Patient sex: F
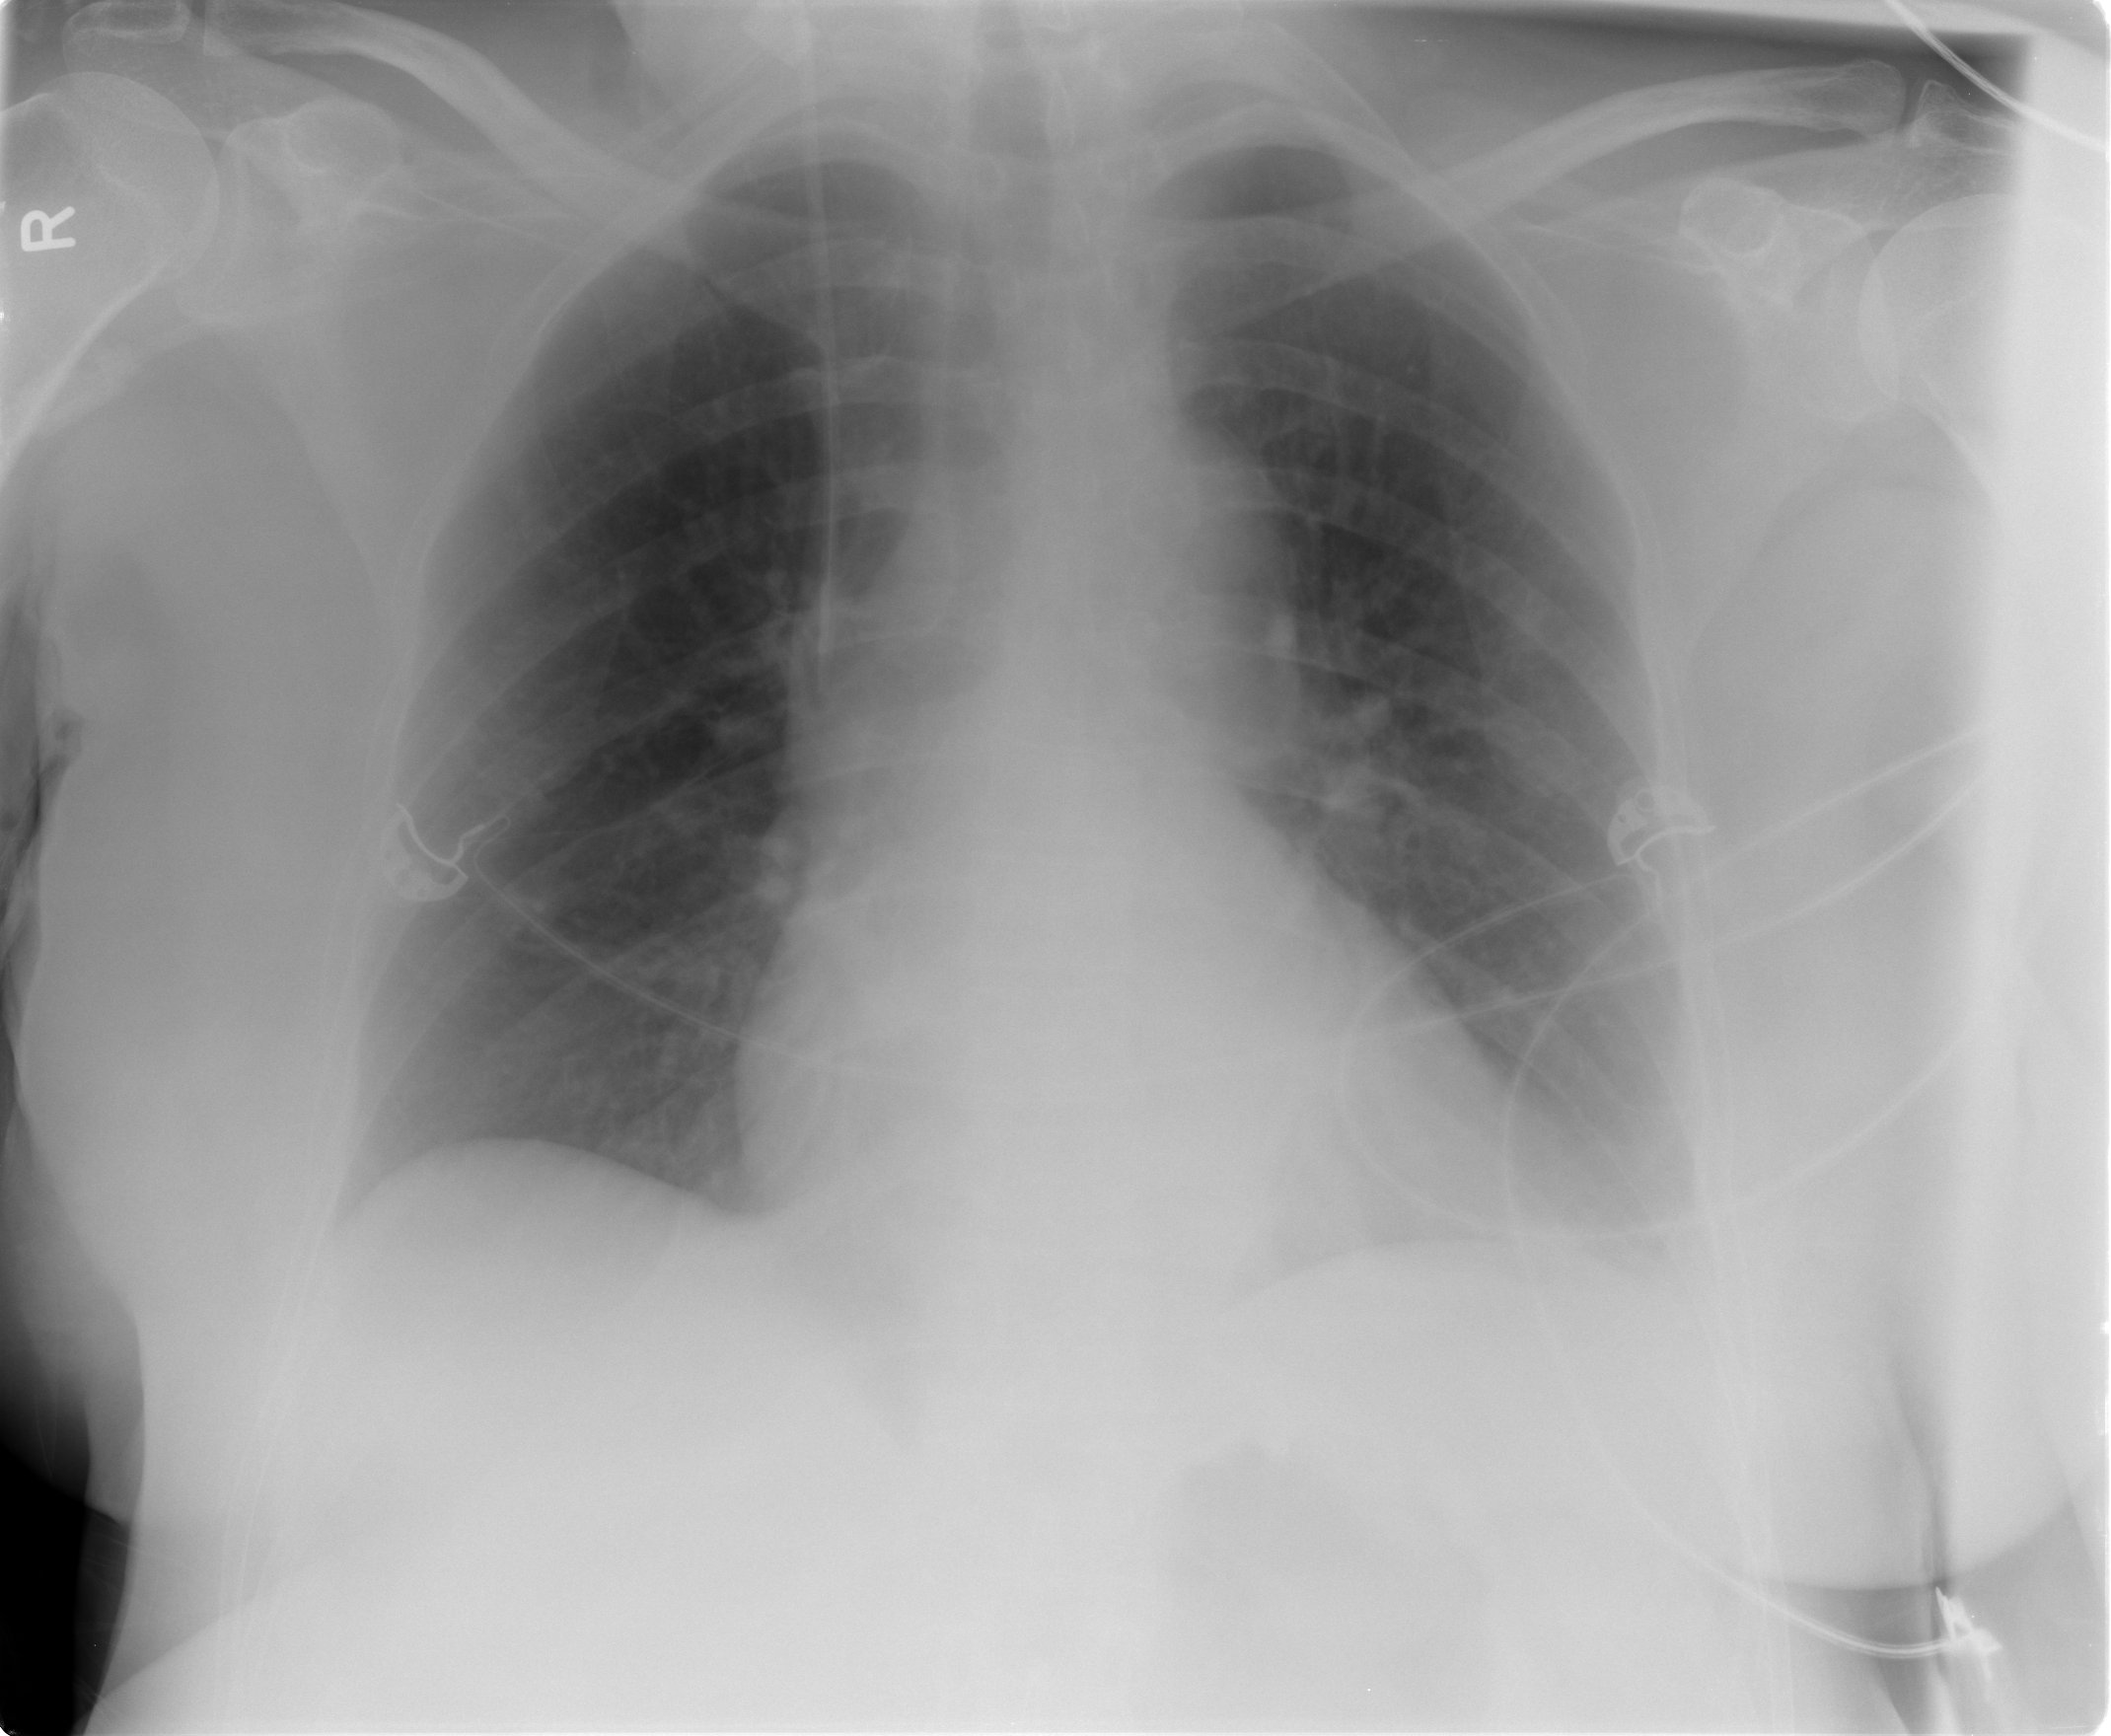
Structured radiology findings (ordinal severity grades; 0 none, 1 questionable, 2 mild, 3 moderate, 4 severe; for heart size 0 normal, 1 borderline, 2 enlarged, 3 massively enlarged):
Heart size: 0
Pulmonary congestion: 0
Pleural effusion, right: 0
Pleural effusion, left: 2
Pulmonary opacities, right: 0
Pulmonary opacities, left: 0
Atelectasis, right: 0
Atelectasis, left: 2